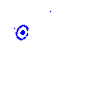
Particle: pion